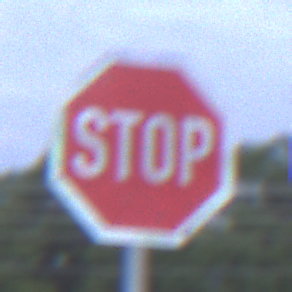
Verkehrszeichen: Stop
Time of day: SunriseSunset
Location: Outdoor (Suburban)
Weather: PartlyCloudy
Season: NotSpecified
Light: Natural